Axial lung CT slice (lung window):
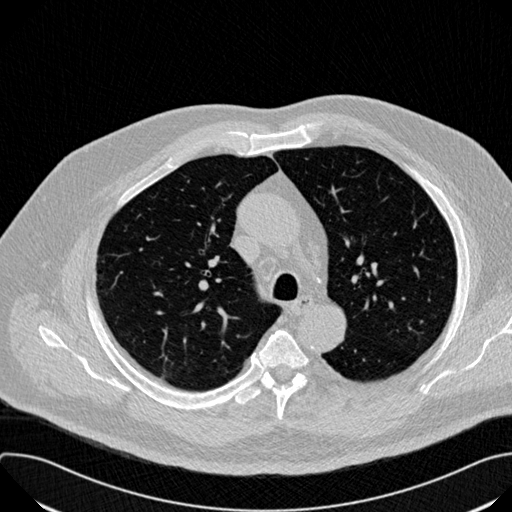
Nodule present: no